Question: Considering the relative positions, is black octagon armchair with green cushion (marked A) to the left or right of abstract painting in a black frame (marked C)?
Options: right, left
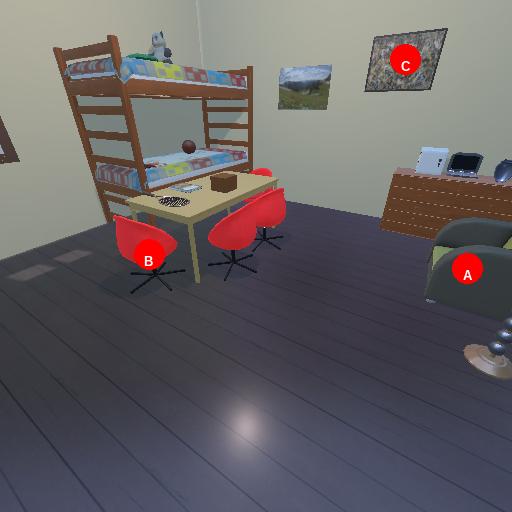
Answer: right